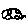
Label: car